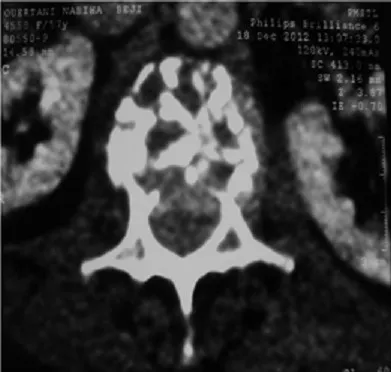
Axial computed tomography image demonstrating heterogeneities in the body of L2 with tumoral epiduritis.
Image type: radiology (ct)